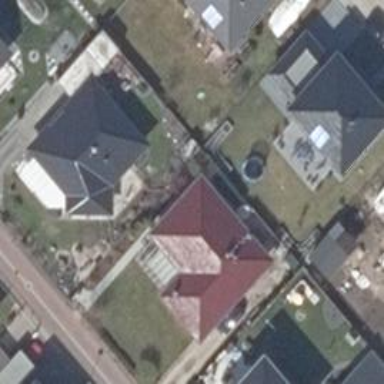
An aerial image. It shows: Detached building.